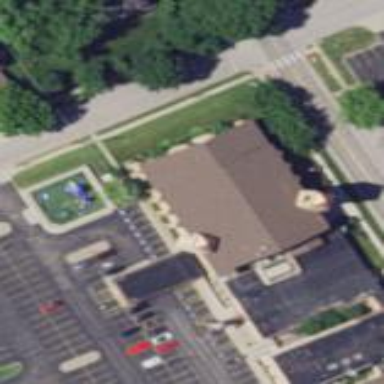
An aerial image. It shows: Building that is place of worship.